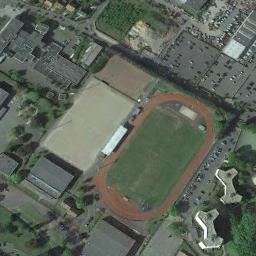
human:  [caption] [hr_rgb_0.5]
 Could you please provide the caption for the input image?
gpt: There are many buildings next to the ground track field .

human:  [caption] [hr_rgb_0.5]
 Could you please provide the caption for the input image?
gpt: The ground track field is surrounded by some buildings and parking lots and an open area is next to the ground track field .

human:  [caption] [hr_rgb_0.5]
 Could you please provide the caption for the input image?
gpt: Track and field are next to residential areas and parking lots, Surrounded by a lot of vegetation .

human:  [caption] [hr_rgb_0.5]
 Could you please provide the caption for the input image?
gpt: The color of the field is very rich .

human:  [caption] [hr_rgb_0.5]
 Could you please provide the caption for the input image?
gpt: There are some parking lots beside the ground track field with a red track .